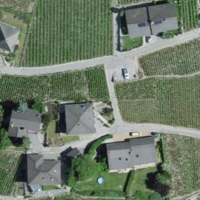
EUNIS habitat code: 55
Species observed at this site:
Clematis vitalba
Humulus lupulus